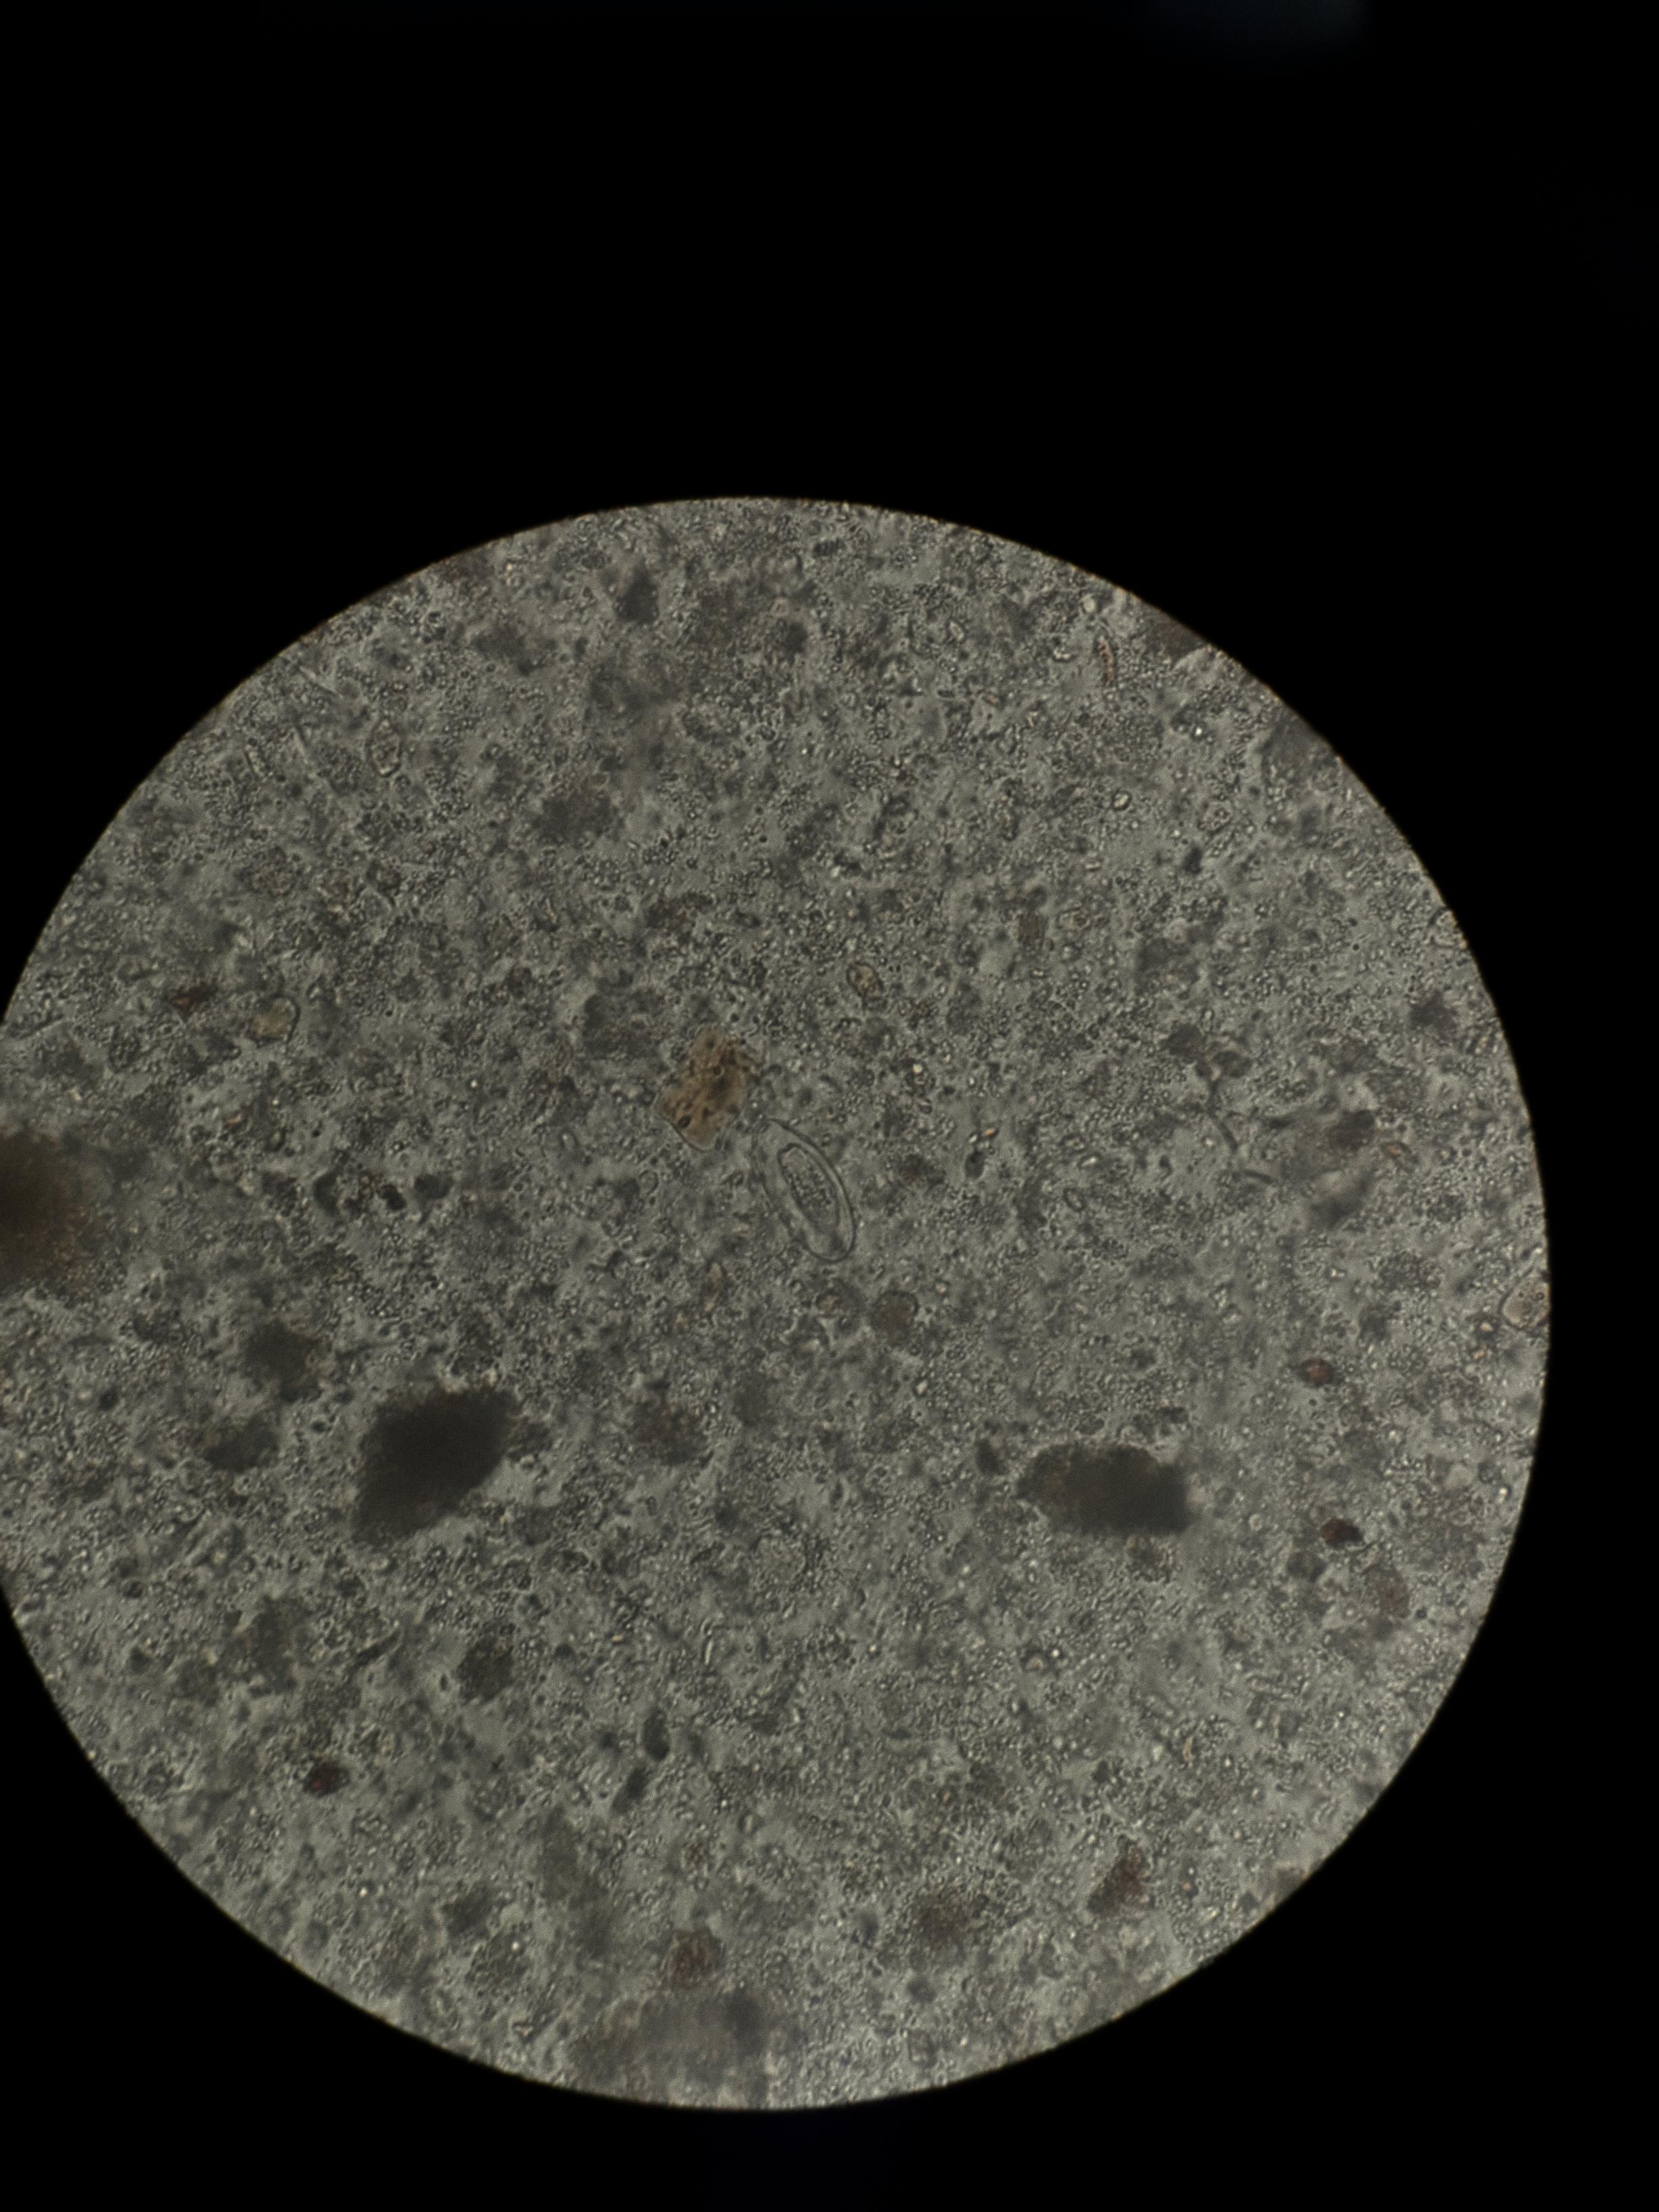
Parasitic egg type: Enterobius vermicularis